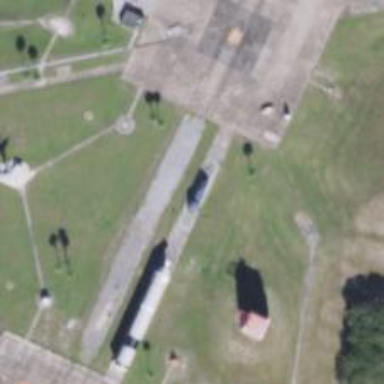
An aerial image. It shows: Historic locomotive.